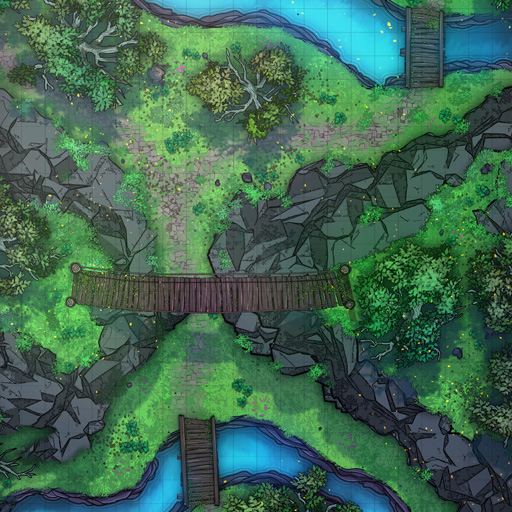
A D&D Grid Map y shaped path with cliffs a river and bridge in the north a river in the south a bridge and river in the center bridge over path (Forest Creek Path Map)